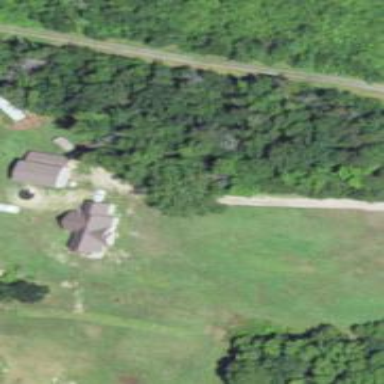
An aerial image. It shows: Driveway.